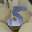
Label: 5